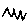
Label: zigzag